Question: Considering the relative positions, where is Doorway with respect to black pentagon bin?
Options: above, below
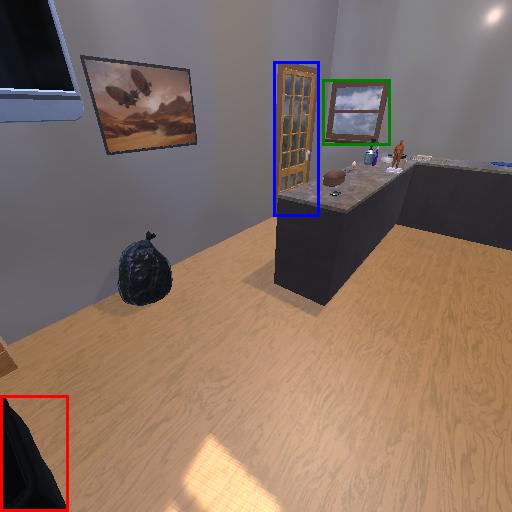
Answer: above